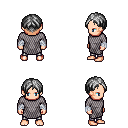
a pixel art fantasy rpg character, male body template, human, light skin, chain mail, metal pants, gray parted hairstyle, white cloth bandages, four views (front, back, left, right), 2x2 character sprite sheet, small pixel art, hard edges, no anti-aliasing